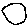
Label: moon